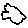
Label: cloud